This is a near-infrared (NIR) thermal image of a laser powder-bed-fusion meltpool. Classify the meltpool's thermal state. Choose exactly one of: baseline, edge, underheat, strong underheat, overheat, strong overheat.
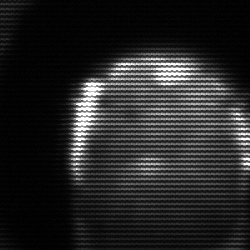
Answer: edge